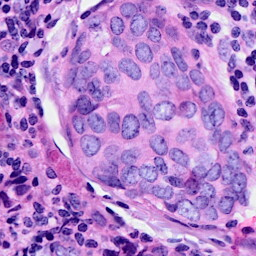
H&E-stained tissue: Breast